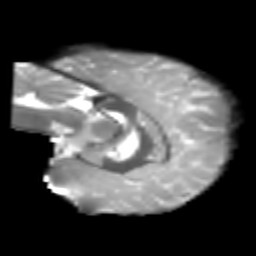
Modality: T2w
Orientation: sagittal
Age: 7
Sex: male
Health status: healthy